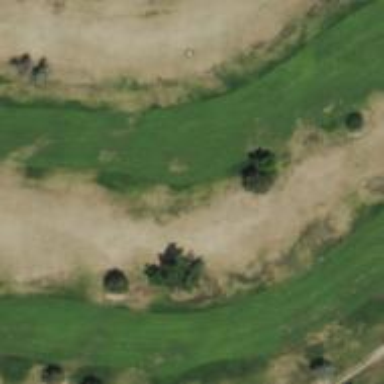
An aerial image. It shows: View of golf hole.